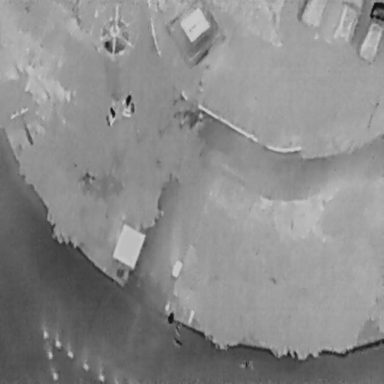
There are six objects shown in the infrared image, including a Bicycle, two People, and three Cars.